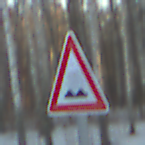
Verkehrszeichen: UnebeneFahrbahn
Umgebung: Outdoor, Nature
Tageszeit: SunriseSunset
Wetter: Clear
Licht: Natural
Jahreszeit: Winter
Kontrast: LowContrast